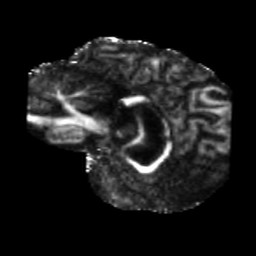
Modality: FA
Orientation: sagittal
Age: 49
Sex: male
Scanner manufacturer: siemens
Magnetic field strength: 3 T
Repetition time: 5.47 s
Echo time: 0.0854 s